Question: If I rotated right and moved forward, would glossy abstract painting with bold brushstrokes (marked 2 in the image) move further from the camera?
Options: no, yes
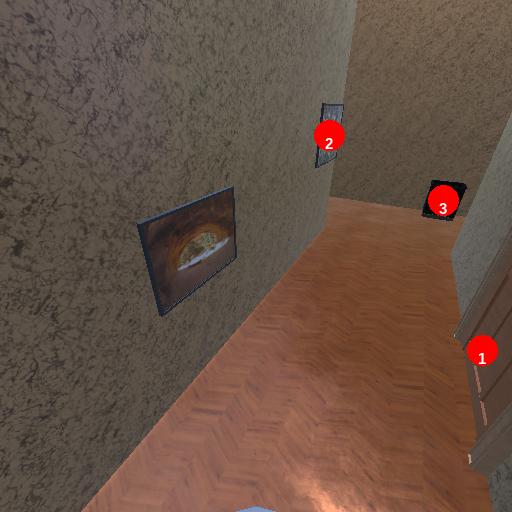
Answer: no